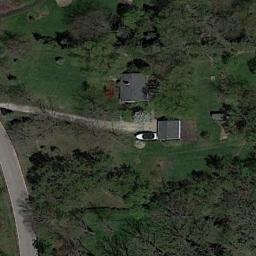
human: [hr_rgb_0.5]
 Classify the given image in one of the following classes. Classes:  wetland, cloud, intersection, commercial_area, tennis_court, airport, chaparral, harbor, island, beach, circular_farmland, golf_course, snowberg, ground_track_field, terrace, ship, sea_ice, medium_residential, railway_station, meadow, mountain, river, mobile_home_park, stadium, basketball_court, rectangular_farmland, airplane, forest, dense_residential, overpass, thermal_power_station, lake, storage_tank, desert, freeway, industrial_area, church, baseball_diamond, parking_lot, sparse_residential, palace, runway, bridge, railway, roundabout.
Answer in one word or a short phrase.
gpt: sparse_residential